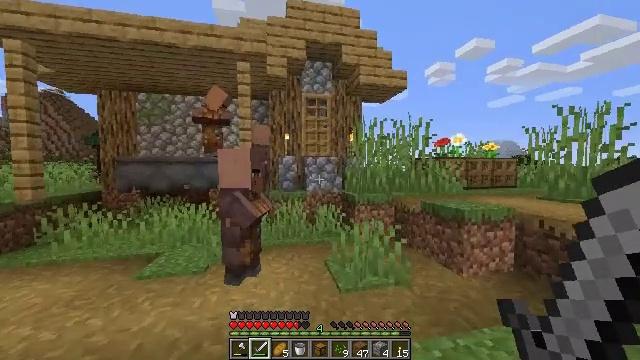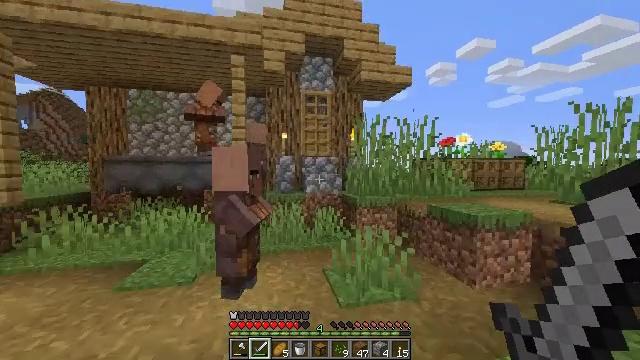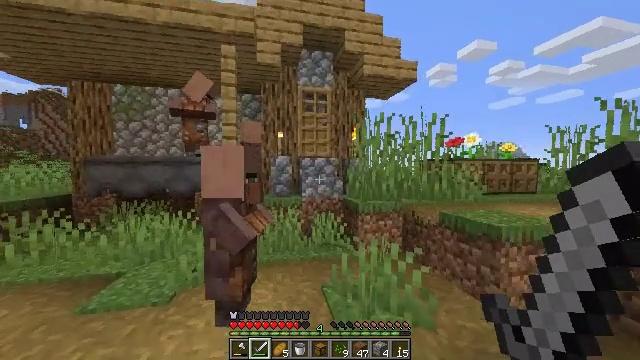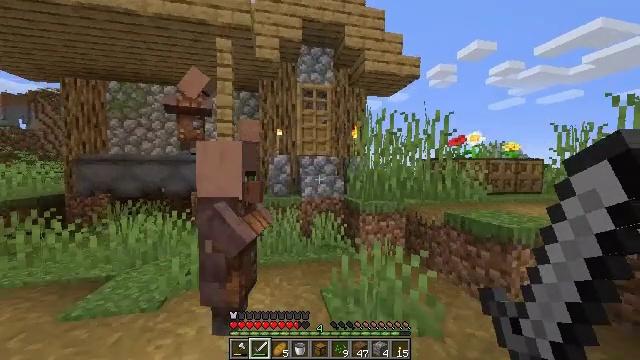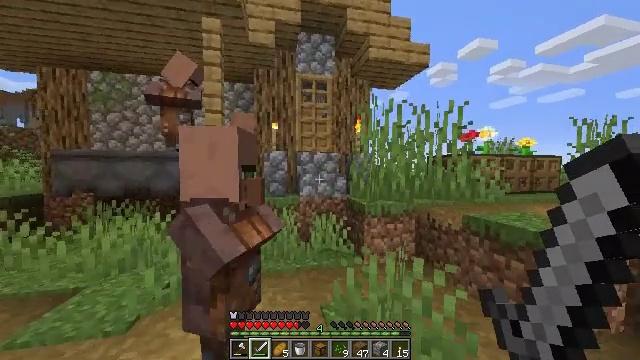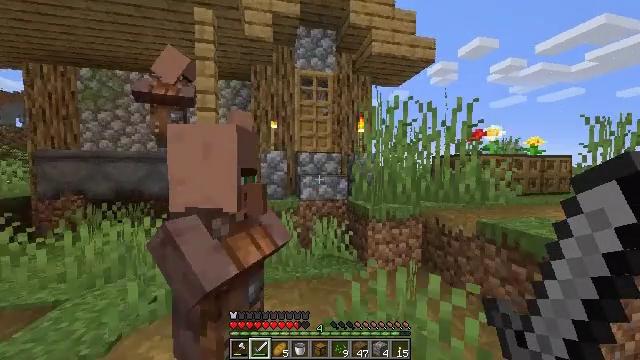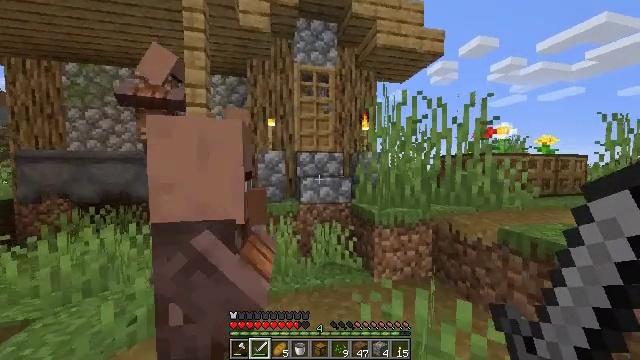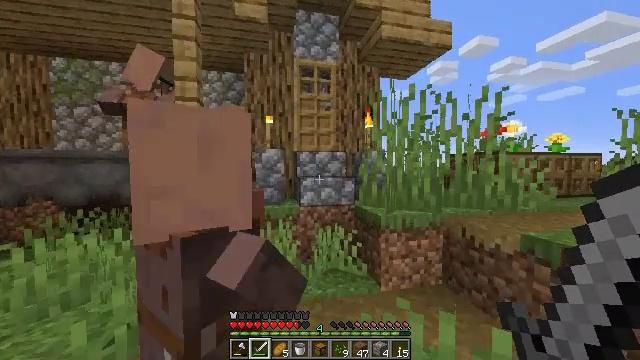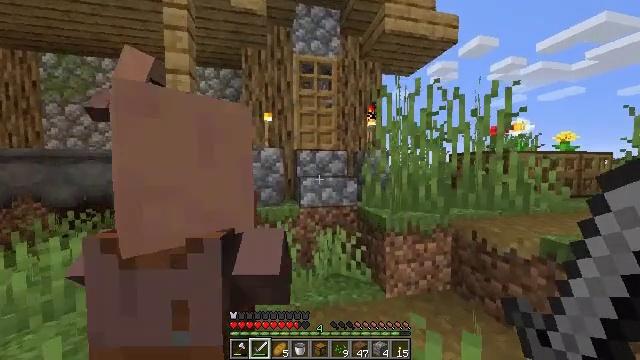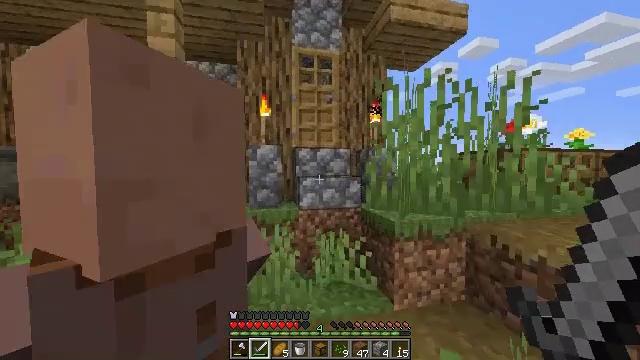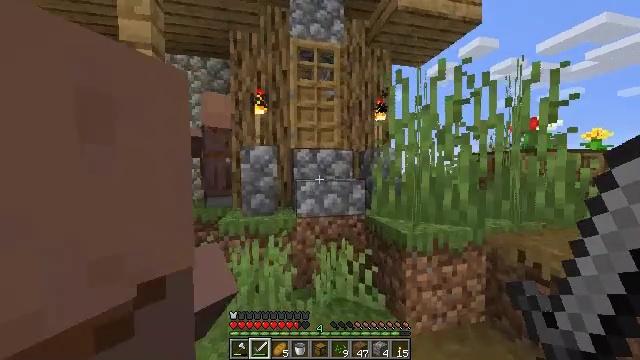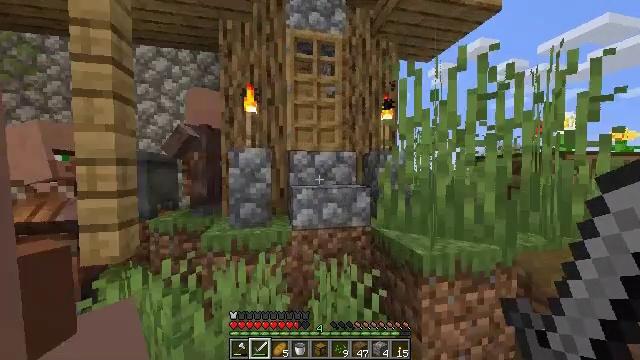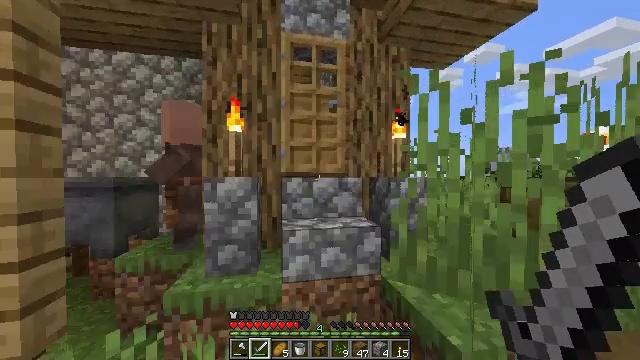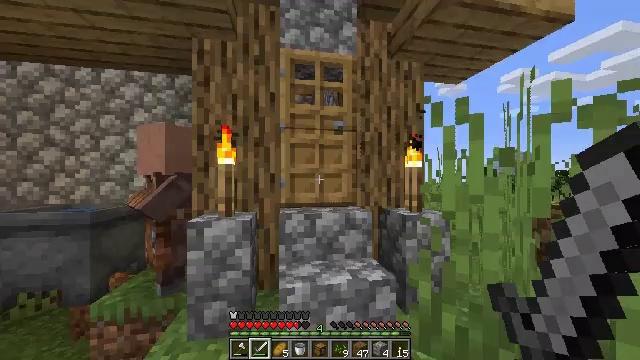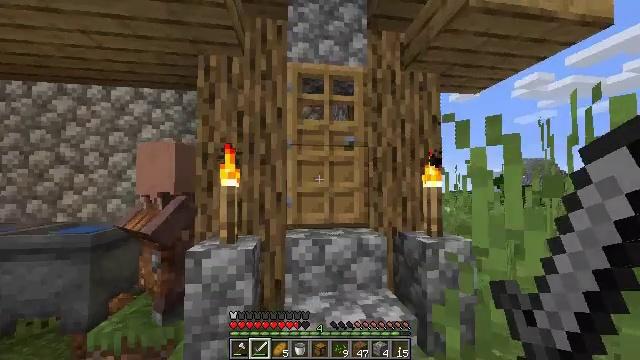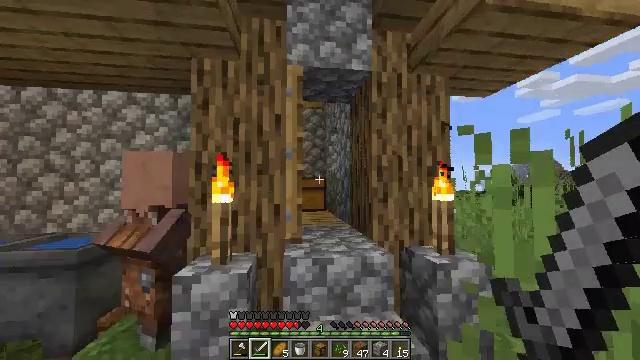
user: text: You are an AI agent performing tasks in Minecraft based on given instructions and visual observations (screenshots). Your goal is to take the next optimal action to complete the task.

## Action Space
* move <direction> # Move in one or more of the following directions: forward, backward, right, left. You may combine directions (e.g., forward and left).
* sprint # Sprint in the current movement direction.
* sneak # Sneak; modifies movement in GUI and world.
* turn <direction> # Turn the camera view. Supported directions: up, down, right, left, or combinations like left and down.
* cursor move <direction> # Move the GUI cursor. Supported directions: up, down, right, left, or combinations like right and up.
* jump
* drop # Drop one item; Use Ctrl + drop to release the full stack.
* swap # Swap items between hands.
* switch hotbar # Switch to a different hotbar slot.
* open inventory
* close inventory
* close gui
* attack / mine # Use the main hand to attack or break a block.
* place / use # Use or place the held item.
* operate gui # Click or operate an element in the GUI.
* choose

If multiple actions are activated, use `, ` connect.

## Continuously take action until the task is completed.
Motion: motion action
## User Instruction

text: Remove an iron sword from the inventory.
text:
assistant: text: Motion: move forward, sprint
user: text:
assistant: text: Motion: move forward, sprint
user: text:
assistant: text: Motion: move forward, sprint
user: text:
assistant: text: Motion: move forward, sprint
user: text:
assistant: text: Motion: move forward, sprint
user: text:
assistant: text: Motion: move forward, sprint
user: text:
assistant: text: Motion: move forward, sprint
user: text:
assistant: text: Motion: move forward, sprint
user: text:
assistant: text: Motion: move forward, sprint
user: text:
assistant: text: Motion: move forward, sprint
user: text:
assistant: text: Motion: move forward, sprint
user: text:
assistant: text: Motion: move forward, sprint, jump
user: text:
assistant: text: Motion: move forward, sprint, turn up, jump
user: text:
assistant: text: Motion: move forward, sprint, turn left and up, jump
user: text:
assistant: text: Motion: move forward, sprint, use / place, jump
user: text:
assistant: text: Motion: move forward, sprint, use / place
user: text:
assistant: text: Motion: move forward, turn left, use / place
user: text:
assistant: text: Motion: move forward, turn left
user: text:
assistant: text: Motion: move forward, turn left
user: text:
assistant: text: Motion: move forward, turn left
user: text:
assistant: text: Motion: move forward, turn left and down
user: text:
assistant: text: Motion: move forward, turn down
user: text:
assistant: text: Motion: move forward, turn down
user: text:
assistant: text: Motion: move forward, turn down
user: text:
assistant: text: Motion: move forward, turn down
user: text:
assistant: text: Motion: move forward and move right, turn down
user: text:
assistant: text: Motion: move forward and move right, turn down
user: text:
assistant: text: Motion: move forward and move right
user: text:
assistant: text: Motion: move forward
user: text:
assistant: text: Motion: move forward, jump